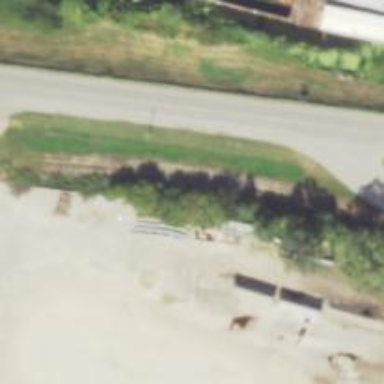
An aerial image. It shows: Abandoned railway.